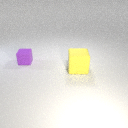
small purple rubber cube behind large yellow rubber cube